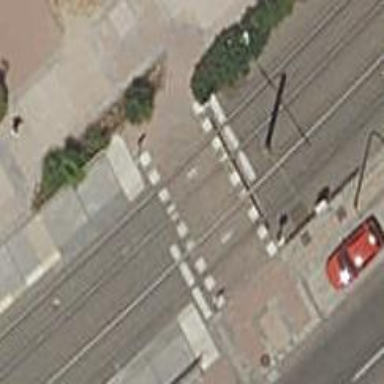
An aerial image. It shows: Railway crossing with traffic signals.